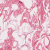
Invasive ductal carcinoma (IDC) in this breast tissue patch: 0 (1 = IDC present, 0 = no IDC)